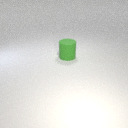
large green rubber cylinder